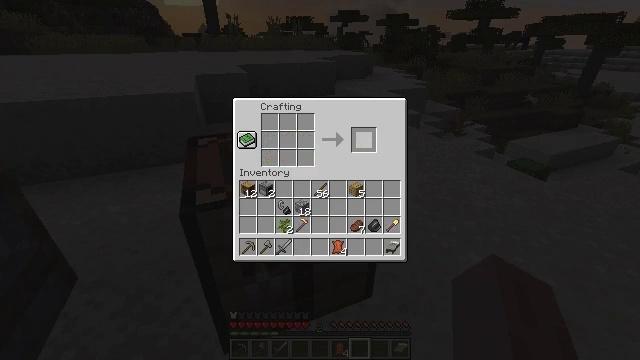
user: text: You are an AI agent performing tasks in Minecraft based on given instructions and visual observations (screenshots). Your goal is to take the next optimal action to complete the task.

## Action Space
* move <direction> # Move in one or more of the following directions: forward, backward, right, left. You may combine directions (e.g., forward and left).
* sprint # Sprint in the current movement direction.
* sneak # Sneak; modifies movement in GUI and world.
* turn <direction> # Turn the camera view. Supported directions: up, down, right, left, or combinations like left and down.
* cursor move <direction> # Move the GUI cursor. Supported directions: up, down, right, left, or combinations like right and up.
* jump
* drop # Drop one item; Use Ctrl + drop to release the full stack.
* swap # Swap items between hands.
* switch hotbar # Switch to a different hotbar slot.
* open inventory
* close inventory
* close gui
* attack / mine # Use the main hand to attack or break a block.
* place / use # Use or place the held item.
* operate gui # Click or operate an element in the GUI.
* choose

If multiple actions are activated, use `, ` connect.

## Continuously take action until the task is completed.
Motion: motion action
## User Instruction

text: Use the crafting grid to create a light gray bed.
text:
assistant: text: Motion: sneak